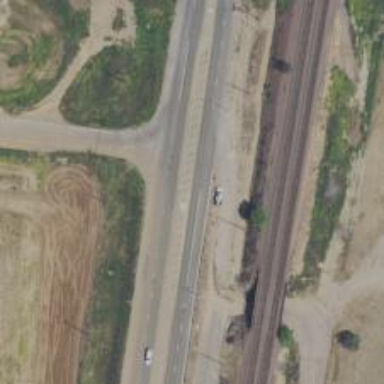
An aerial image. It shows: Primary highway.